Field crop: tomato
Growth stage: 1
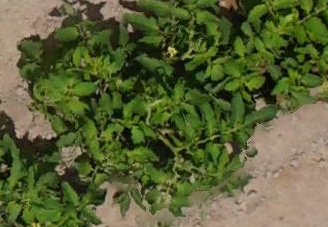
Species: tomato